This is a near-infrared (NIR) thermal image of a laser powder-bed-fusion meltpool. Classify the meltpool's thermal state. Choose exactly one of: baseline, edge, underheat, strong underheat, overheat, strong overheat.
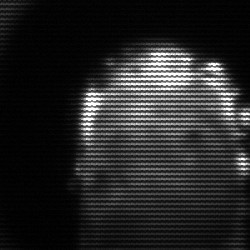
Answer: baseline